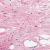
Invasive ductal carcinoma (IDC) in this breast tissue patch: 0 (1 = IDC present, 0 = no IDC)